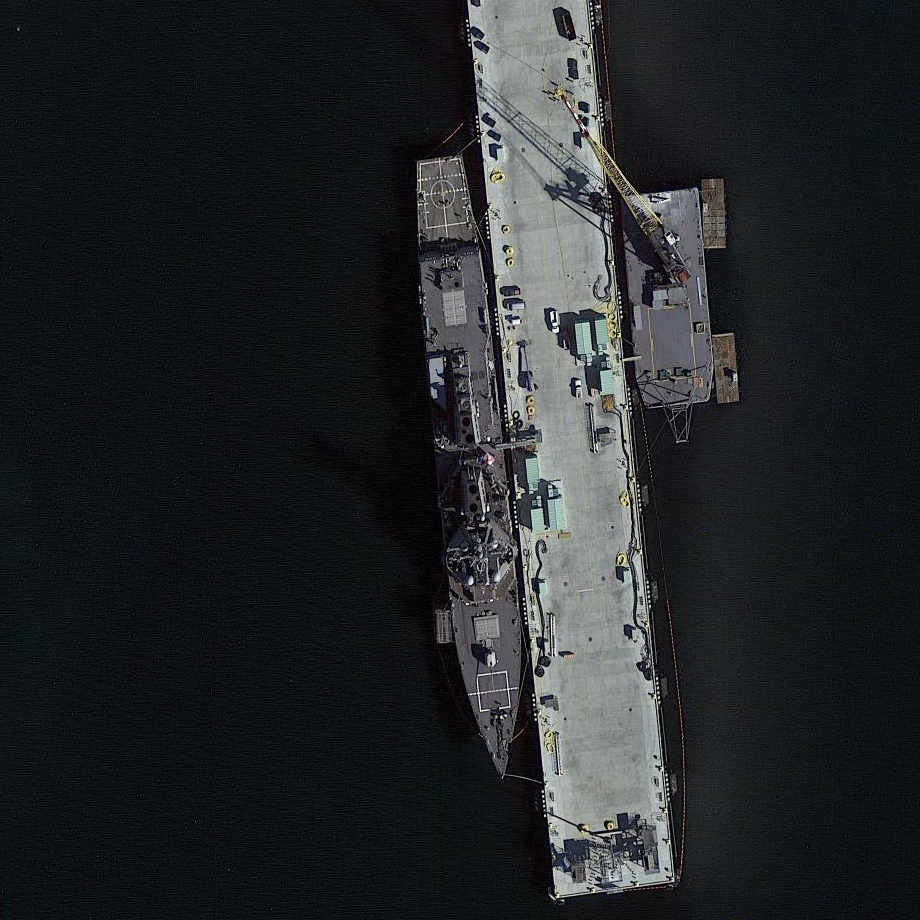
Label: destroyer